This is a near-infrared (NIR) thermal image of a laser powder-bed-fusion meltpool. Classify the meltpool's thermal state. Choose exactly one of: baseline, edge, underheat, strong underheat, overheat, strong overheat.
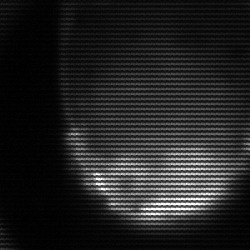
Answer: edge